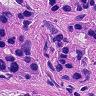
Metastatic tissue present: yes